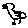
Label: bird